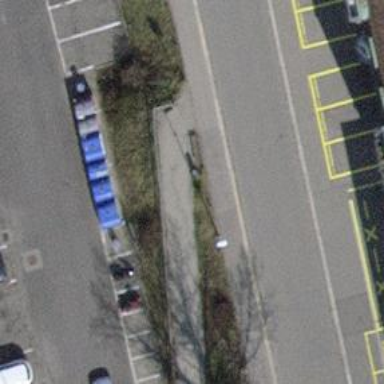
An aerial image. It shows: Brown bench.